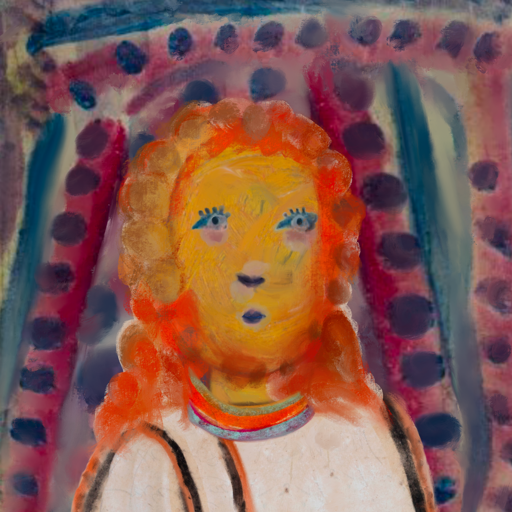
Background: HillGirl, Head And Neck Front: After_Raid, Face Front: Hill_Girl, Bust: Roy_Bahadur, Hair Front: Rupkatha, Head Accessory: Blank, Second Necklace: Blank, Necklace: Sisters, Baby: Blank